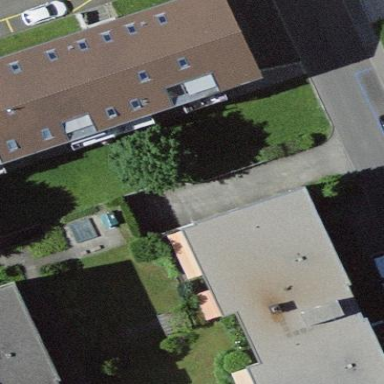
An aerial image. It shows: Flat-roofed residential building.